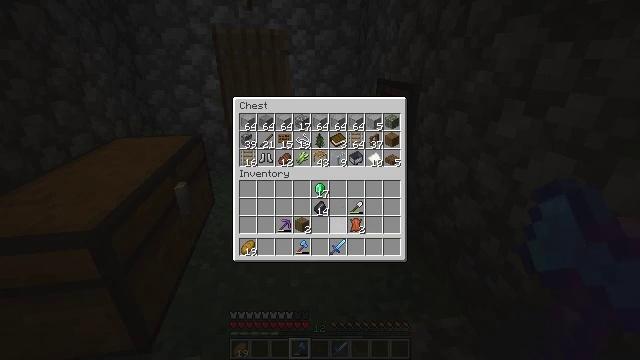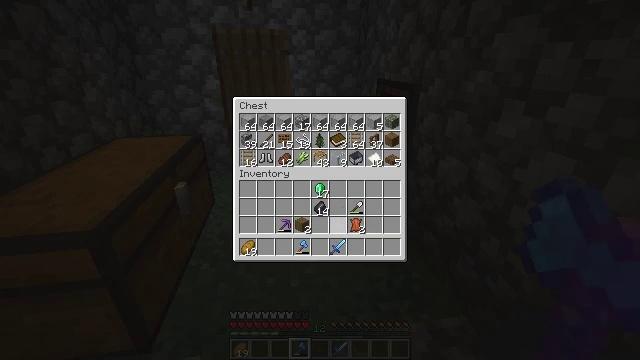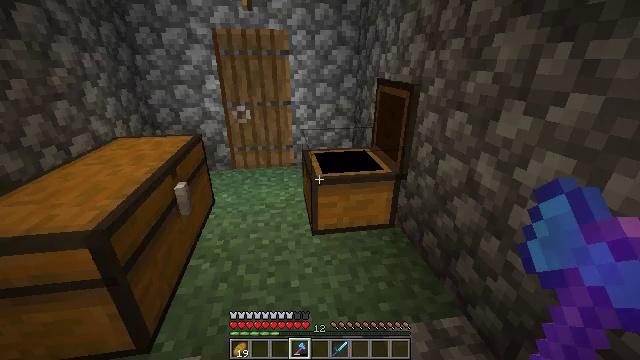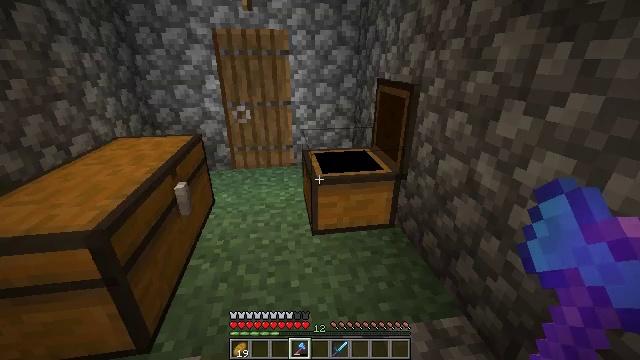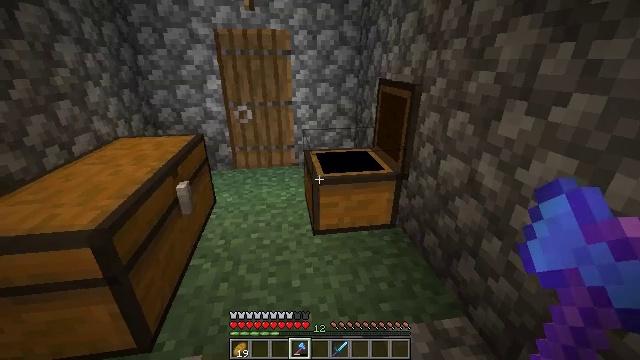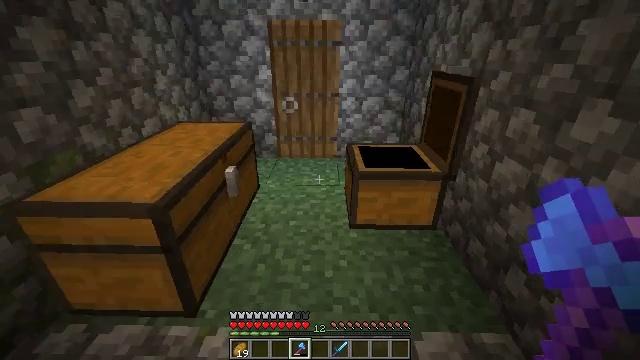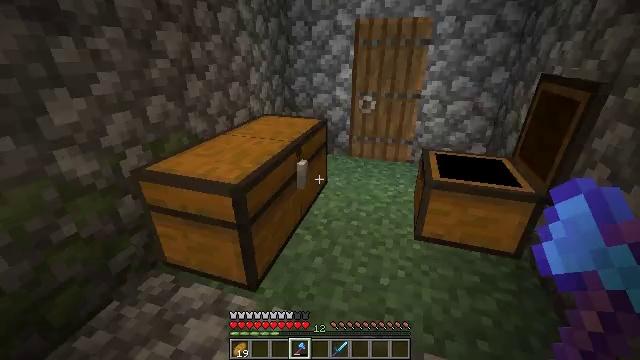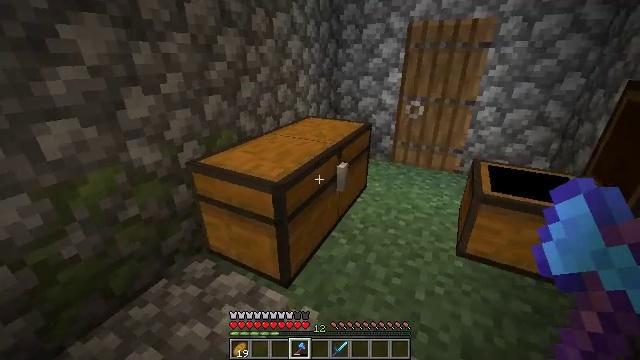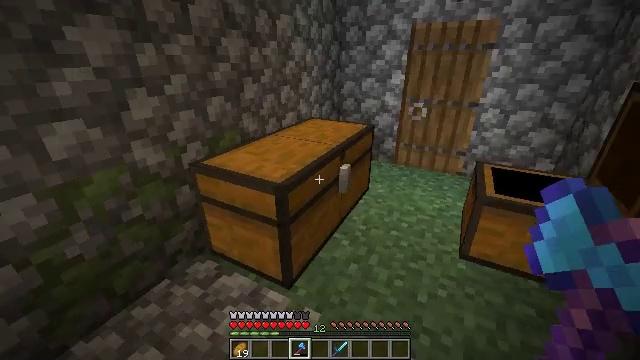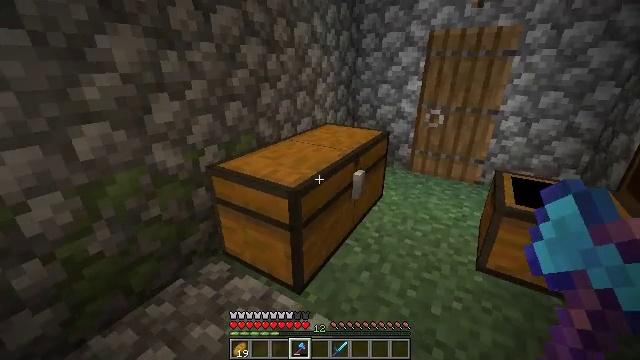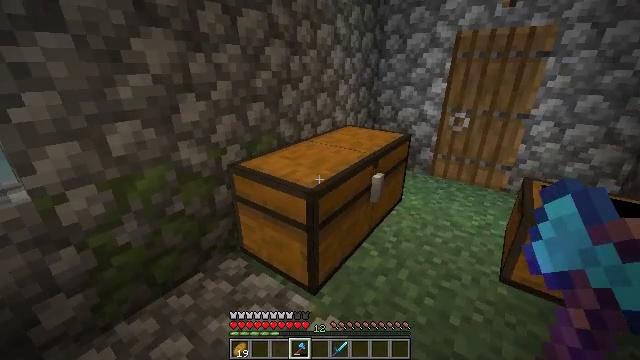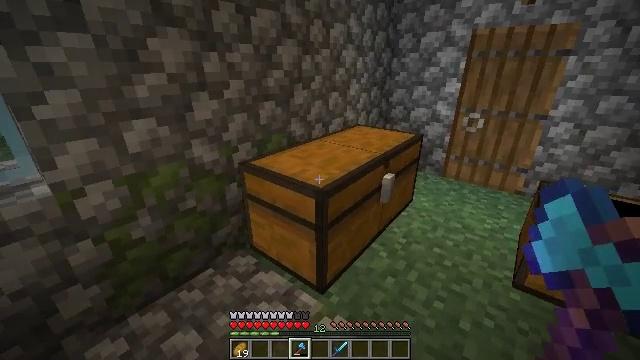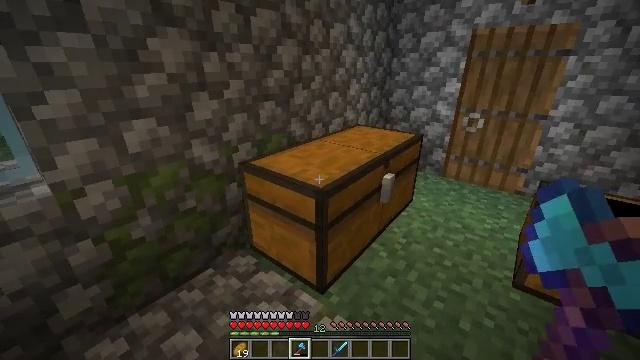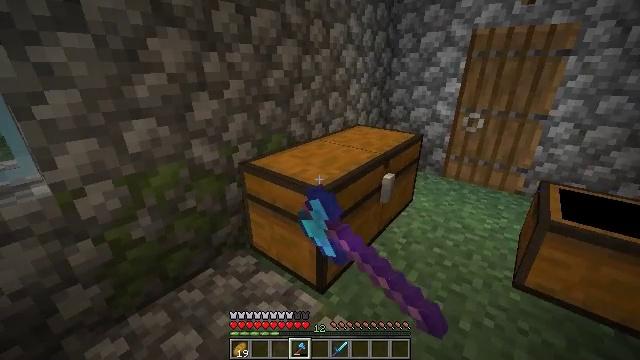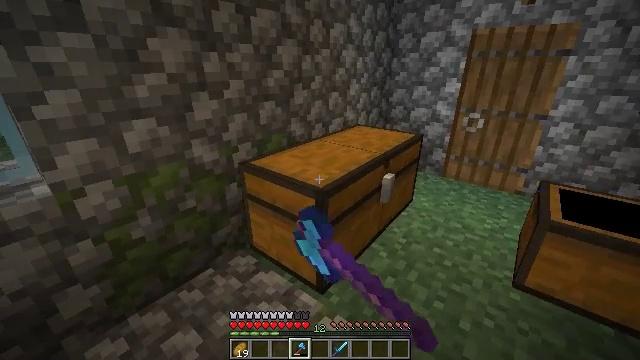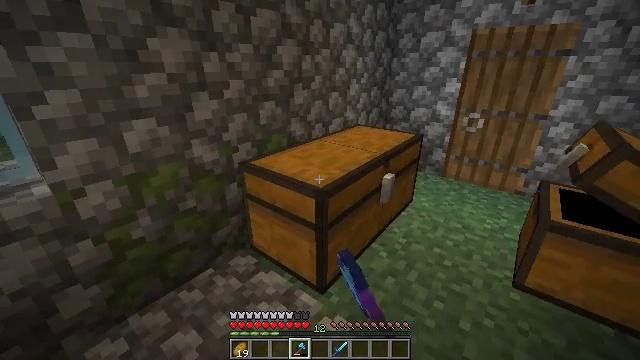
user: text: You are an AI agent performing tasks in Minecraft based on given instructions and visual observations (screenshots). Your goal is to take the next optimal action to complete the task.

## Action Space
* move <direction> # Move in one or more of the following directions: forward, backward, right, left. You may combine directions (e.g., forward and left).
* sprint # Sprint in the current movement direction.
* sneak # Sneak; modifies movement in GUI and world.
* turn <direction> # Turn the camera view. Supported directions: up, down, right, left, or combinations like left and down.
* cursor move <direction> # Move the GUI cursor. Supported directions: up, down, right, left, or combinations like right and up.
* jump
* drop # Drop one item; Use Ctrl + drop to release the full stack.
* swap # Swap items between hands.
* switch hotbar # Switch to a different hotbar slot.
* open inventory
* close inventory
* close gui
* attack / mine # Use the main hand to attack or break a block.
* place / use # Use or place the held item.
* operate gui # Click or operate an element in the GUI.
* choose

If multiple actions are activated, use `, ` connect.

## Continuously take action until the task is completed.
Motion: motion action
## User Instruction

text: Use the crafting table to make iron boots.
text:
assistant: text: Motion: no_op
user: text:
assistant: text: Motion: no_op
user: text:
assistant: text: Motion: no_op
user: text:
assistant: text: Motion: no_op
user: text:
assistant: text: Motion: turn left and down
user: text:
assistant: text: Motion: turn left
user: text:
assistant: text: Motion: turn left
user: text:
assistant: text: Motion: no_op
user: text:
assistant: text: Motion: turn left and up
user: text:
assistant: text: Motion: turn left
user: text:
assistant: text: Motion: turn left
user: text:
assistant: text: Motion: use / place
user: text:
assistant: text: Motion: use / place
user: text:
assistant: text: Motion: use / place
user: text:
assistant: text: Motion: use / place
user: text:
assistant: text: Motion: use / place
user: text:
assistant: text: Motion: no_op
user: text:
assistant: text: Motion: no_op
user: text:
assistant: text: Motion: no_op
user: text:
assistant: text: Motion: turn right
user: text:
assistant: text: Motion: turn right
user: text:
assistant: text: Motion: no_op
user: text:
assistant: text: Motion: sneak
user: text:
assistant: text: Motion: sneak
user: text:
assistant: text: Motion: sneak, turn down
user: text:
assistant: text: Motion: sneak, turn down
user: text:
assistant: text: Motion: sneak, turn down
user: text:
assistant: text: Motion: sneak
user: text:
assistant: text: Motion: sneak
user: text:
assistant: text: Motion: sneak, turn right